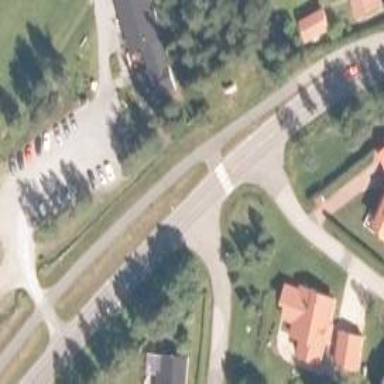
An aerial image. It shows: Footway with zebra crossing.